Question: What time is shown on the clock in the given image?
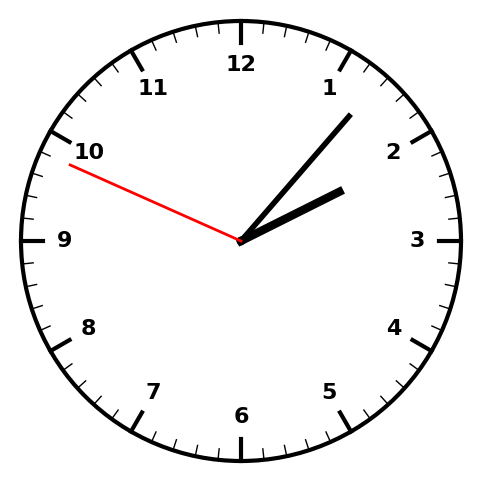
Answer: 02:06:49